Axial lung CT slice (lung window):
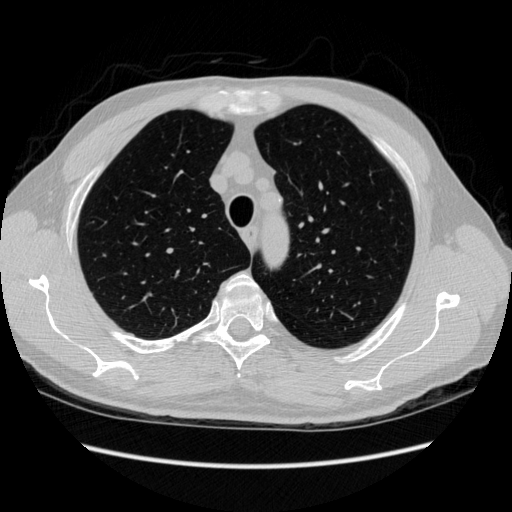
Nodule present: no